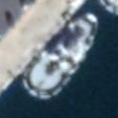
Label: civil